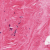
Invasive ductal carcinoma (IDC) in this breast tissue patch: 0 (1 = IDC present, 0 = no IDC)